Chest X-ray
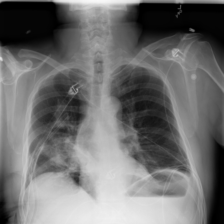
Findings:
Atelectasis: positive
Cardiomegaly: negative
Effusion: negative
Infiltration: positive
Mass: negative
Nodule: negative
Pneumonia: negative
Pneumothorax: negative
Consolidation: negative
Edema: negative
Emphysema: negative
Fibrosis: negative
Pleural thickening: negative
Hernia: negative